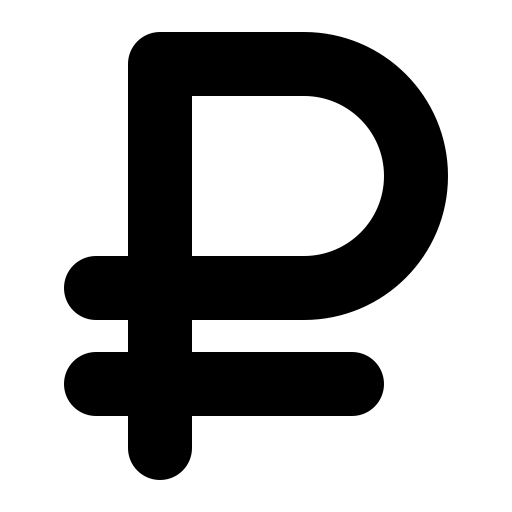
Tags: icon, FontAwesome, fa-icon, solid, ruble, sign